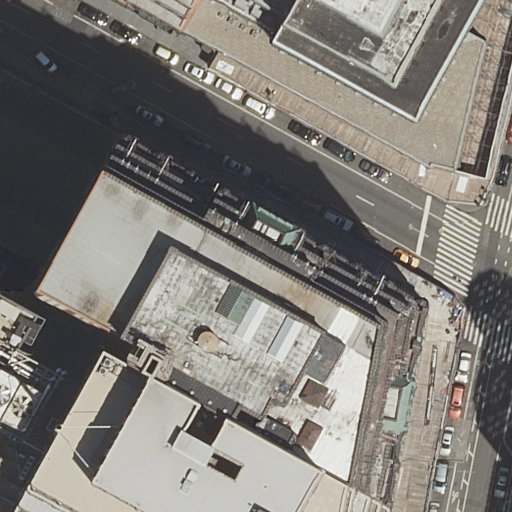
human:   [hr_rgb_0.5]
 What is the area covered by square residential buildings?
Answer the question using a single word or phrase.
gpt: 0m2

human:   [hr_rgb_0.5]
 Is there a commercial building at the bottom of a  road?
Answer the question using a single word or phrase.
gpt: no

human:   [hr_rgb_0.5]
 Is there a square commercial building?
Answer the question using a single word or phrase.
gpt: no

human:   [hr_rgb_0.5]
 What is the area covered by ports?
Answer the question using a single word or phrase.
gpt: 0m2

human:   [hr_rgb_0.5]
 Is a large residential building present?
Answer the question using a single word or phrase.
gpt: yes

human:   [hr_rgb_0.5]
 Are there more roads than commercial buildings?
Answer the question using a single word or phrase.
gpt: yes

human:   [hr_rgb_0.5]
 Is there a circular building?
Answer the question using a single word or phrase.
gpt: no

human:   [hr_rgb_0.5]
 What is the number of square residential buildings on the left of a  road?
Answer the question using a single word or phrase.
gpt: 0

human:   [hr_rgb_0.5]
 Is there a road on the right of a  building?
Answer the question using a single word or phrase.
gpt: yes

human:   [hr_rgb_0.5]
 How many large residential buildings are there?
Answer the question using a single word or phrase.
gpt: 3

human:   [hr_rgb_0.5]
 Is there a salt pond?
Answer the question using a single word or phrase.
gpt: no

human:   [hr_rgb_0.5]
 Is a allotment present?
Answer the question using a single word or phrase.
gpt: no

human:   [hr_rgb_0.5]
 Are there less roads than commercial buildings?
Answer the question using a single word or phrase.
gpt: no

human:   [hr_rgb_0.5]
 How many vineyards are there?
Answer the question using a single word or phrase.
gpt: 0

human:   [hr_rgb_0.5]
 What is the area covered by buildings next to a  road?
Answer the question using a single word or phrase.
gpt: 5363m2

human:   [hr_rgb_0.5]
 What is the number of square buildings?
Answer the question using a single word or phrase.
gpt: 0

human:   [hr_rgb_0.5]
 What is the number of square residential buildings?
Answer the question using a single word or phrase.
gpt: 0

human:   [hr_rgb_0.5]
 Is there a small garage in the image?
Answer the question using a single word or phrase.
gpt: no

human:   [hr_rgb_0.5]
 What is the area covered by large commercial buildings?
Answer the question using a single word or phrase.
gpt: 0m2

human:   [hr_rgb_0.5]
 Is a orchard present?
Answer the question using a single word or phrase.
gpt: no

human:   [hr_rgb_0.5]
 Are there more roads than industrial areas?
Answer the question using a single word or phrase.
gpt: yes

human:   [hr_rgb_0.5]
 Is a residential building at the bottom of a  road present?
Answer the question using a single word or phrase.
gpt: yes

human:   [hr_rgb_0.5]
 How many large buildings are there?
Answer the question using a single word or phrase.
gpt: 3

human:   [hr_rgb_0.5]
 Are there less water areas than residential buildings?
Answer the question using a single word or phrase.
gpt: yes

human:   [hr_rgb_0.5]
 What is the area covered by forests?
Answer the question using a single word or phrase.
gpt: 0m2

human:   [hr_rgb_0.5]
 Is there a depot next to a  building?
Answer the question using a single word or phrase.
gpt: no

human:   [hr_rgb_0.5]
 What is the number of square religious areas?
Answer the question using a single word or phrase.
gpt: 0

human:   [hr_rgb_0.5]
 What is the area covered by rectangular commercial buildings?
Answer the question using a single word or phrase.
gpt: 0m2

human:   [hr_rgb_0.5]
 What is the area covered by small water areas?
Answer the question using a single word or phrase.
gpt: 0m2

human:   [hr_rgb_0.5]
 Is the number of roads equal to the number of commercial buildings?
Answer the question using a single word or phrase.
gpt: no

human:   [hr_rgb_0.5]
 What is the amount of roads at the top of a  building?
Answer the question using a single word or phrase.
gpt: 2

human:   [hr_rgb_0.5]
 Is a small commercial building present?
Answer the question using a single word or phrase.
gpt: no

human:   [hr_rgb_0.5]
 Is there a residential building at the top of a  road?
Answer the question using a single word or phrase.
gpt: yes

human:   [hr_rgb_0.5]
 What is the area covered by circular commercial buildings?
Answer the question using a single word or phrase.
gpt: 0m2

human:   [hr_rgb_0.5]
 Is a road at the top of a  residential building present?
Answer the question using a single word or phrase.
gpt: yes

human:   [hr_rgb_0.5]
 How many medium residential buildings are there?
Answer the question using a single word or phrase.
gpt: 0